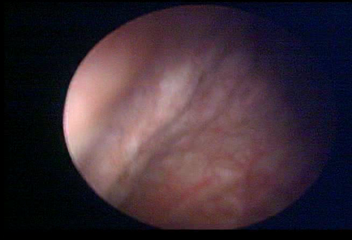
Modality: WLC
Class: Normal mucosa
Bladder cancer association: No